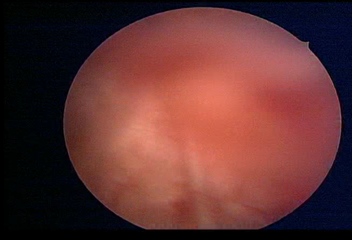
Modality: WLC
Class: Normal mucosa
Bladder cancer association: No